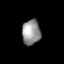
Tissue: lung
Cell type: Myeloid cells
Senescence score: 0.2076
Nuclear area (px): 448
Mean DAPI intensity: 148.326